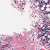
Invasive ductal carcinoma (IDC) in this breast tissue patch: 0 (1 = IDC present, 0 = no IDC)